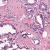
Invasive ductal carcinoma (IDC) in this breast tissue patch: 1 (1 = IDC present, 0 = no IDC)